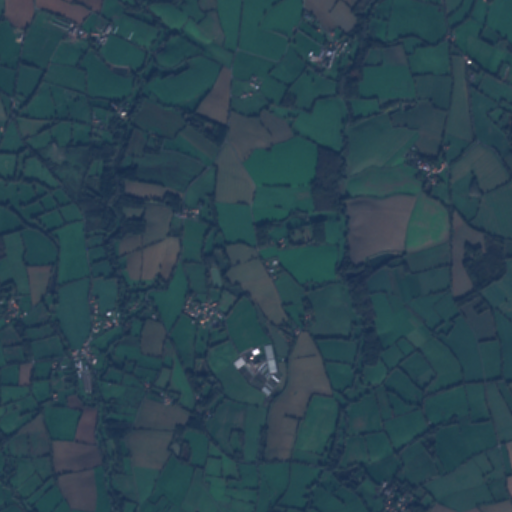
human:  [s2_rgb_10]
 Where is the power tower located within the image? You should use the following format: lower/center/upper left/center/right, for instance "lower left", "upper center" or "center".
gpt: The power tower is located in the upper of the image.
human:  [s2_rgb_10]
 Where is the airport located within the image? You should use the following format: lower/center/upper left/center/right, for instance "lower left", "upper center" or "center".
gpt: There is no airport in the image.